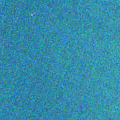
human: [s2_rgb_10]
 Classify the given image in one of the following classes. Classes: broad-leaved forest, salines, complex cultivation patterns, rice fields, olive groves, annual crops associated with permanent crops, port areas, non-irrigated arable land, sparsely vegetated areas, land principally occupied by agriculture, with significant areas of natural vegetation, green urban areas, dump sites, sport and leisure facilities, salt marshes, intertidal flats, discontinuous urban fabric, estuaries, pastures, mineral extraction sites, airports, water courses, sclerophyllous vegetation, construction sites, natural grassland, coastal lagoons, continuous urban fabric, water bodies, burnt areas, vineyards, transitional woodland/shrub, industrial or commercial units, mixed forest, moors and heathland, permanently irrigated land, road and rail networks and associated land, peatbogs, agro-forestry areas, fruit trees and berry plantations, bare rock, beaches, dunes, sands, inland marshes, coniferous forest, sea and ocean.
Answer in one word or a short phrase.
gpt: sea and ocean